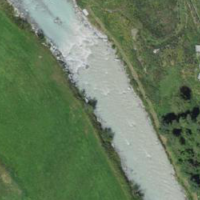
EUNIS habitat code: 26
Species observed at this site:
Phyteuma scheuchzeri